Field crop: maize
Growth stage: 2
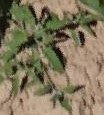
Species: atriplex